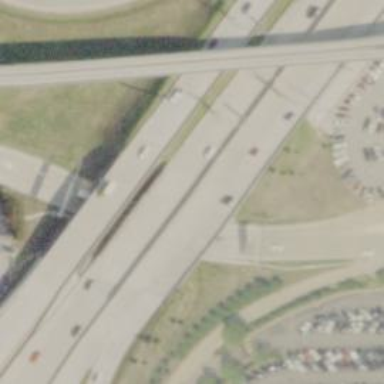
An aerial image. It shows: Man-made bridge.